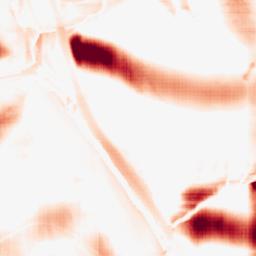
Category: morphological
Decomposition family: morphological_square
Decomposition parameters: operation: opening
size: 50
Upsampling method: sinc_blackman
Upsampling parameters: scale: 2
kernel_size: 4
Upsampling scale: 2